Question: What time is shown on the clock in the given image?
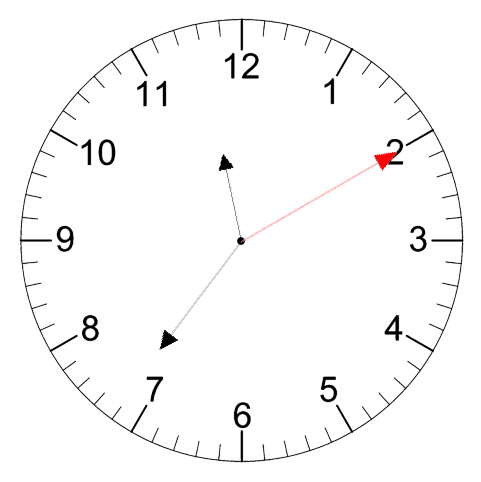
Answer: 11:36:10